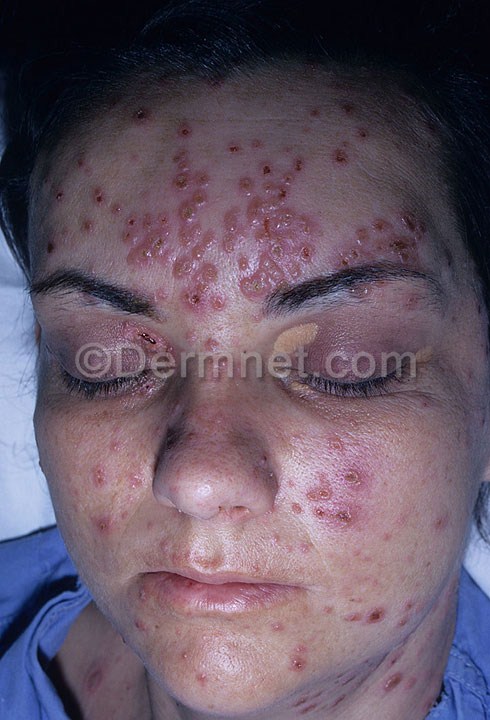
Disease: Warts Molluscum and other Viral Infections